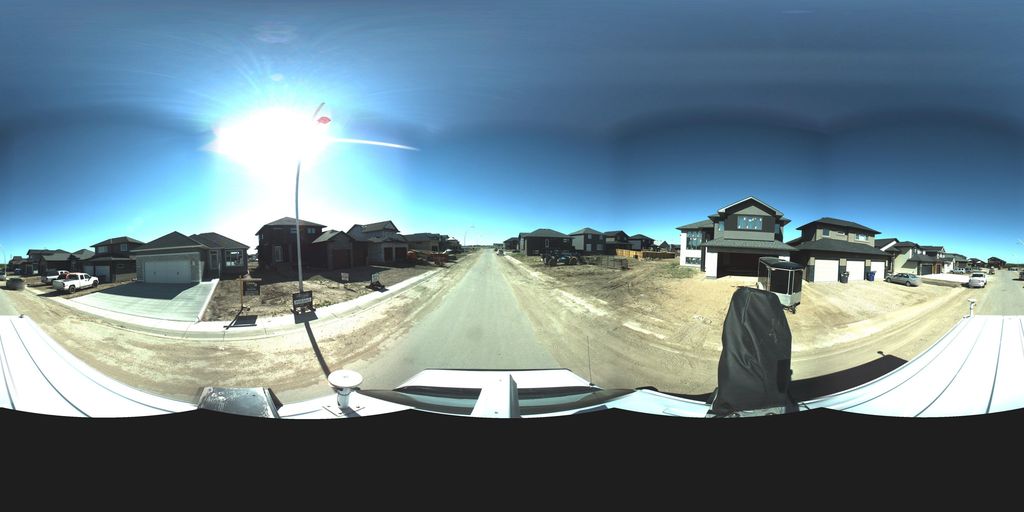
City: saskatoon